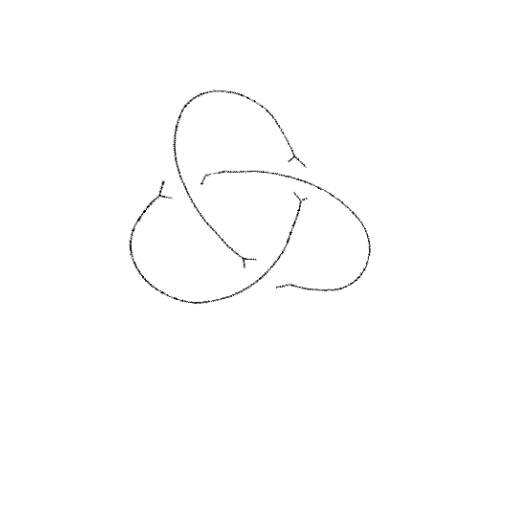
Crossing number: 3